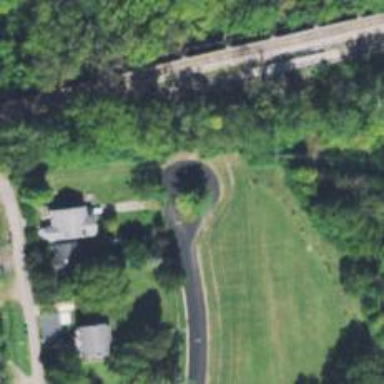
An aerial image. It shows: Turning loop on the road.